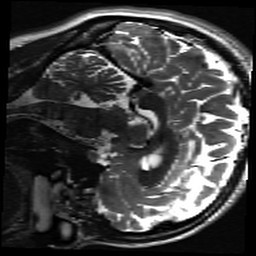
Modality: inplaneT2
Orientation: sagittal